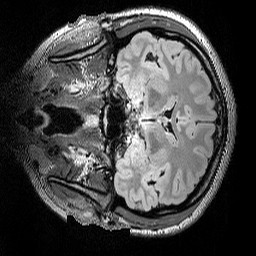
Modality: FLAIR
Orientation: coronal
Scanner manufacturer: siemens
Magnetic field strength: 3 T
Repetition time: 5 s
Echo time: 0.391 s